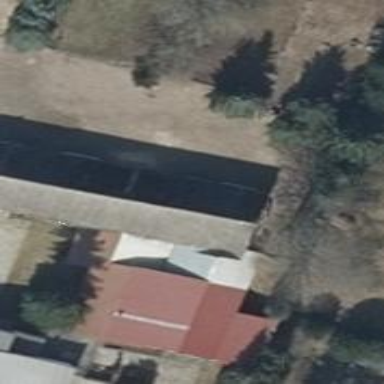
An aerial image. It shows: Building with gabled roof oriented along its structure. The roof is colored grey.